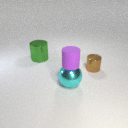
small brown metal cylinder behind large cyan metal sphere